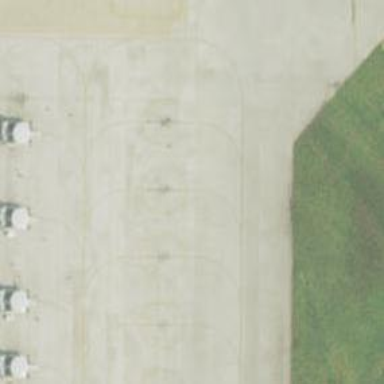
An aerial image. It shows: View of taxiway at the airport.